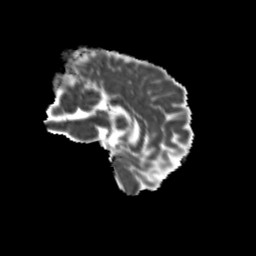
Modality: MD
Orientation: sagittal
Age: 13
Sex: male
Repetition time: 9.512 s
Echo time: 0.089 s